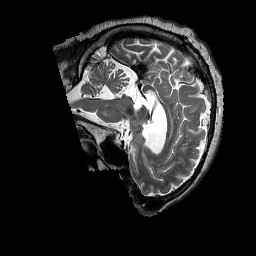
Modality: T2w
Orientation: sagittal
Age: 58
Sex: male
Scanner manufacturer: siemens
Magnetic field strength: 3 T
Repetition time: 3.2 s
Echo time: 0.213 s